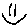
Label: smiley face